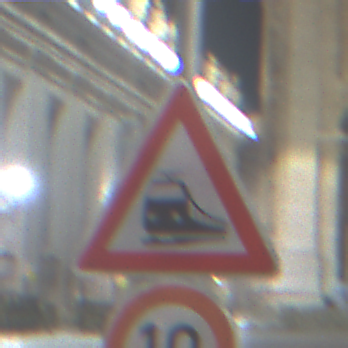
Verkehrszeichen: Bahnuebergang
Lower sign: Geschwindigkeit10
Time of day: Night
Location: Outdoor (Urban)
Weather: PartlyCloudy
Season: NotSpecified
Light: Artificial